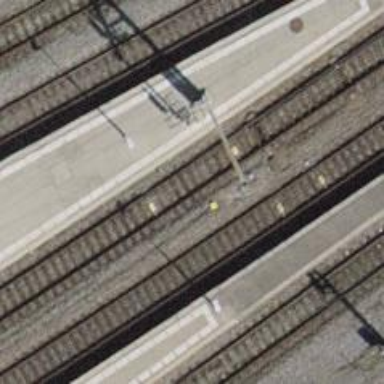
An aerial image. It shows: Railway signal.